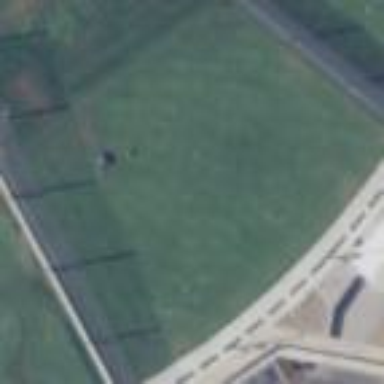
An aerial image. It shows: Grassy area designated for driving range golf.